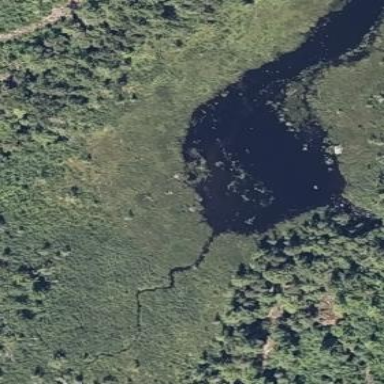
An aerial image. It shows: Bog wetland.